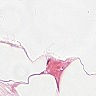
Metastatic tissue present: no